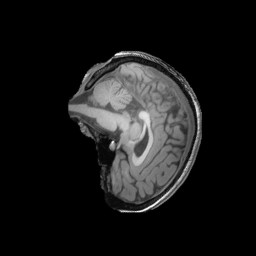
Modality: T1w
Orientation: sagittal
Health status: ill
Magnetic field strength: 3 T